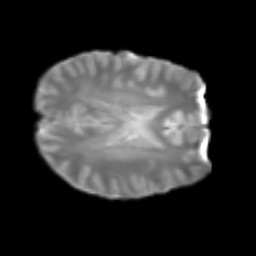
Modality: T2w
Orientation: axial
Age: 21
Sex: male
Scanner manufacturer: siemens
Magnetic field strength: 3 T
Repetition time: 2.3 s
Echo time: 0.085 s